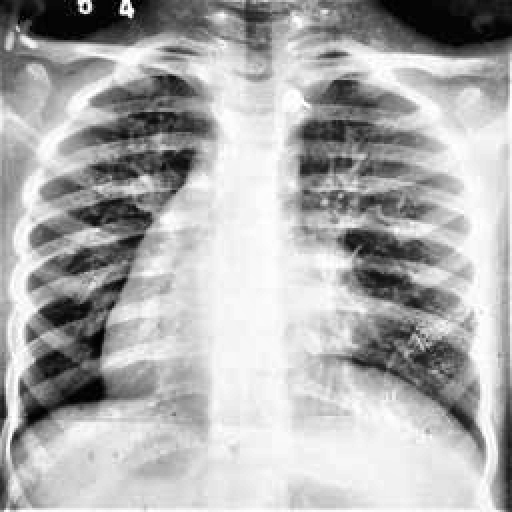
Finding: TUBERCULOSIS